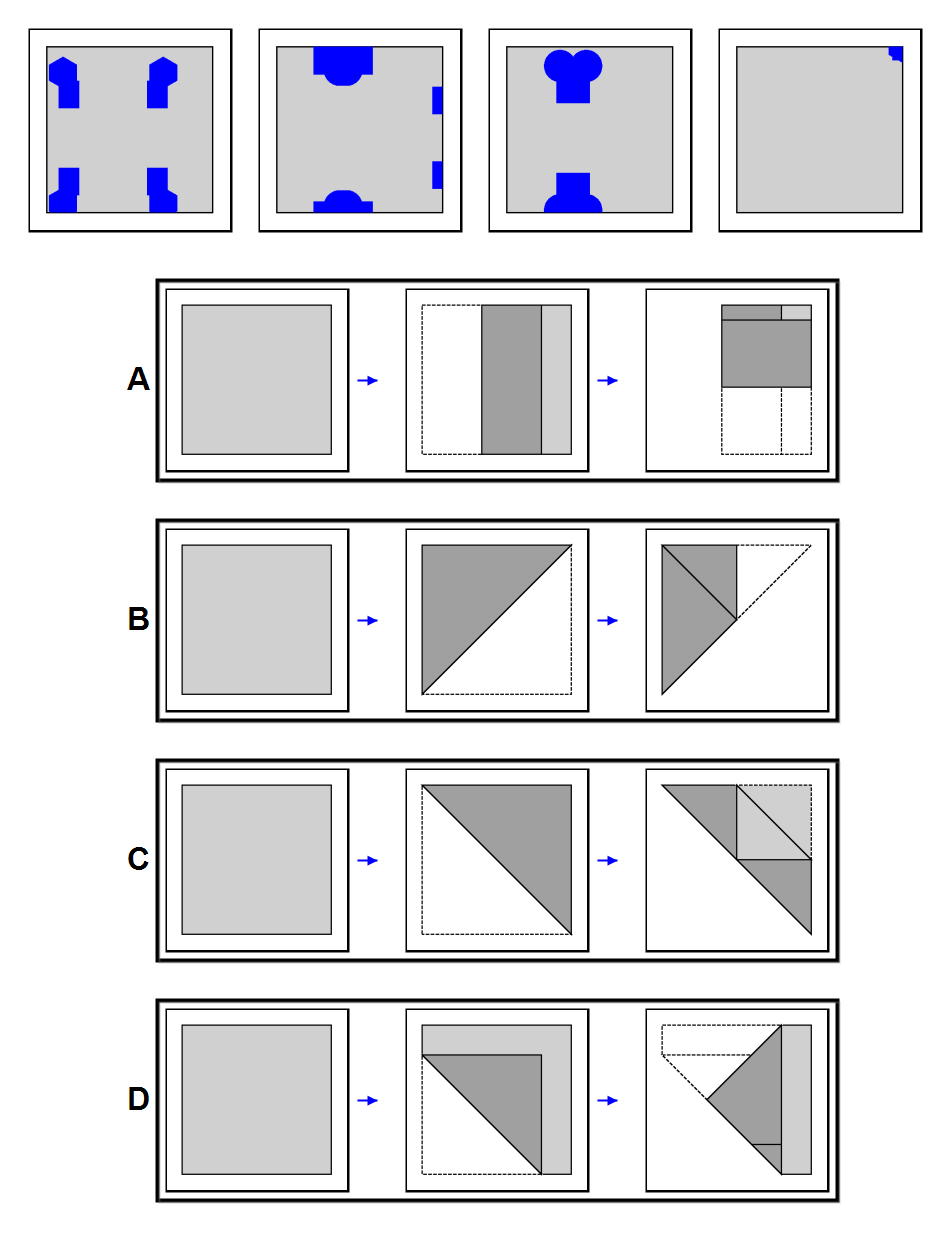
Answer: A